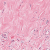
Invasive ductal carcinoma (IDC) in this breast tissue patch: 0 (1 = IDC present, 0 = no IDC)